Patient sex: M
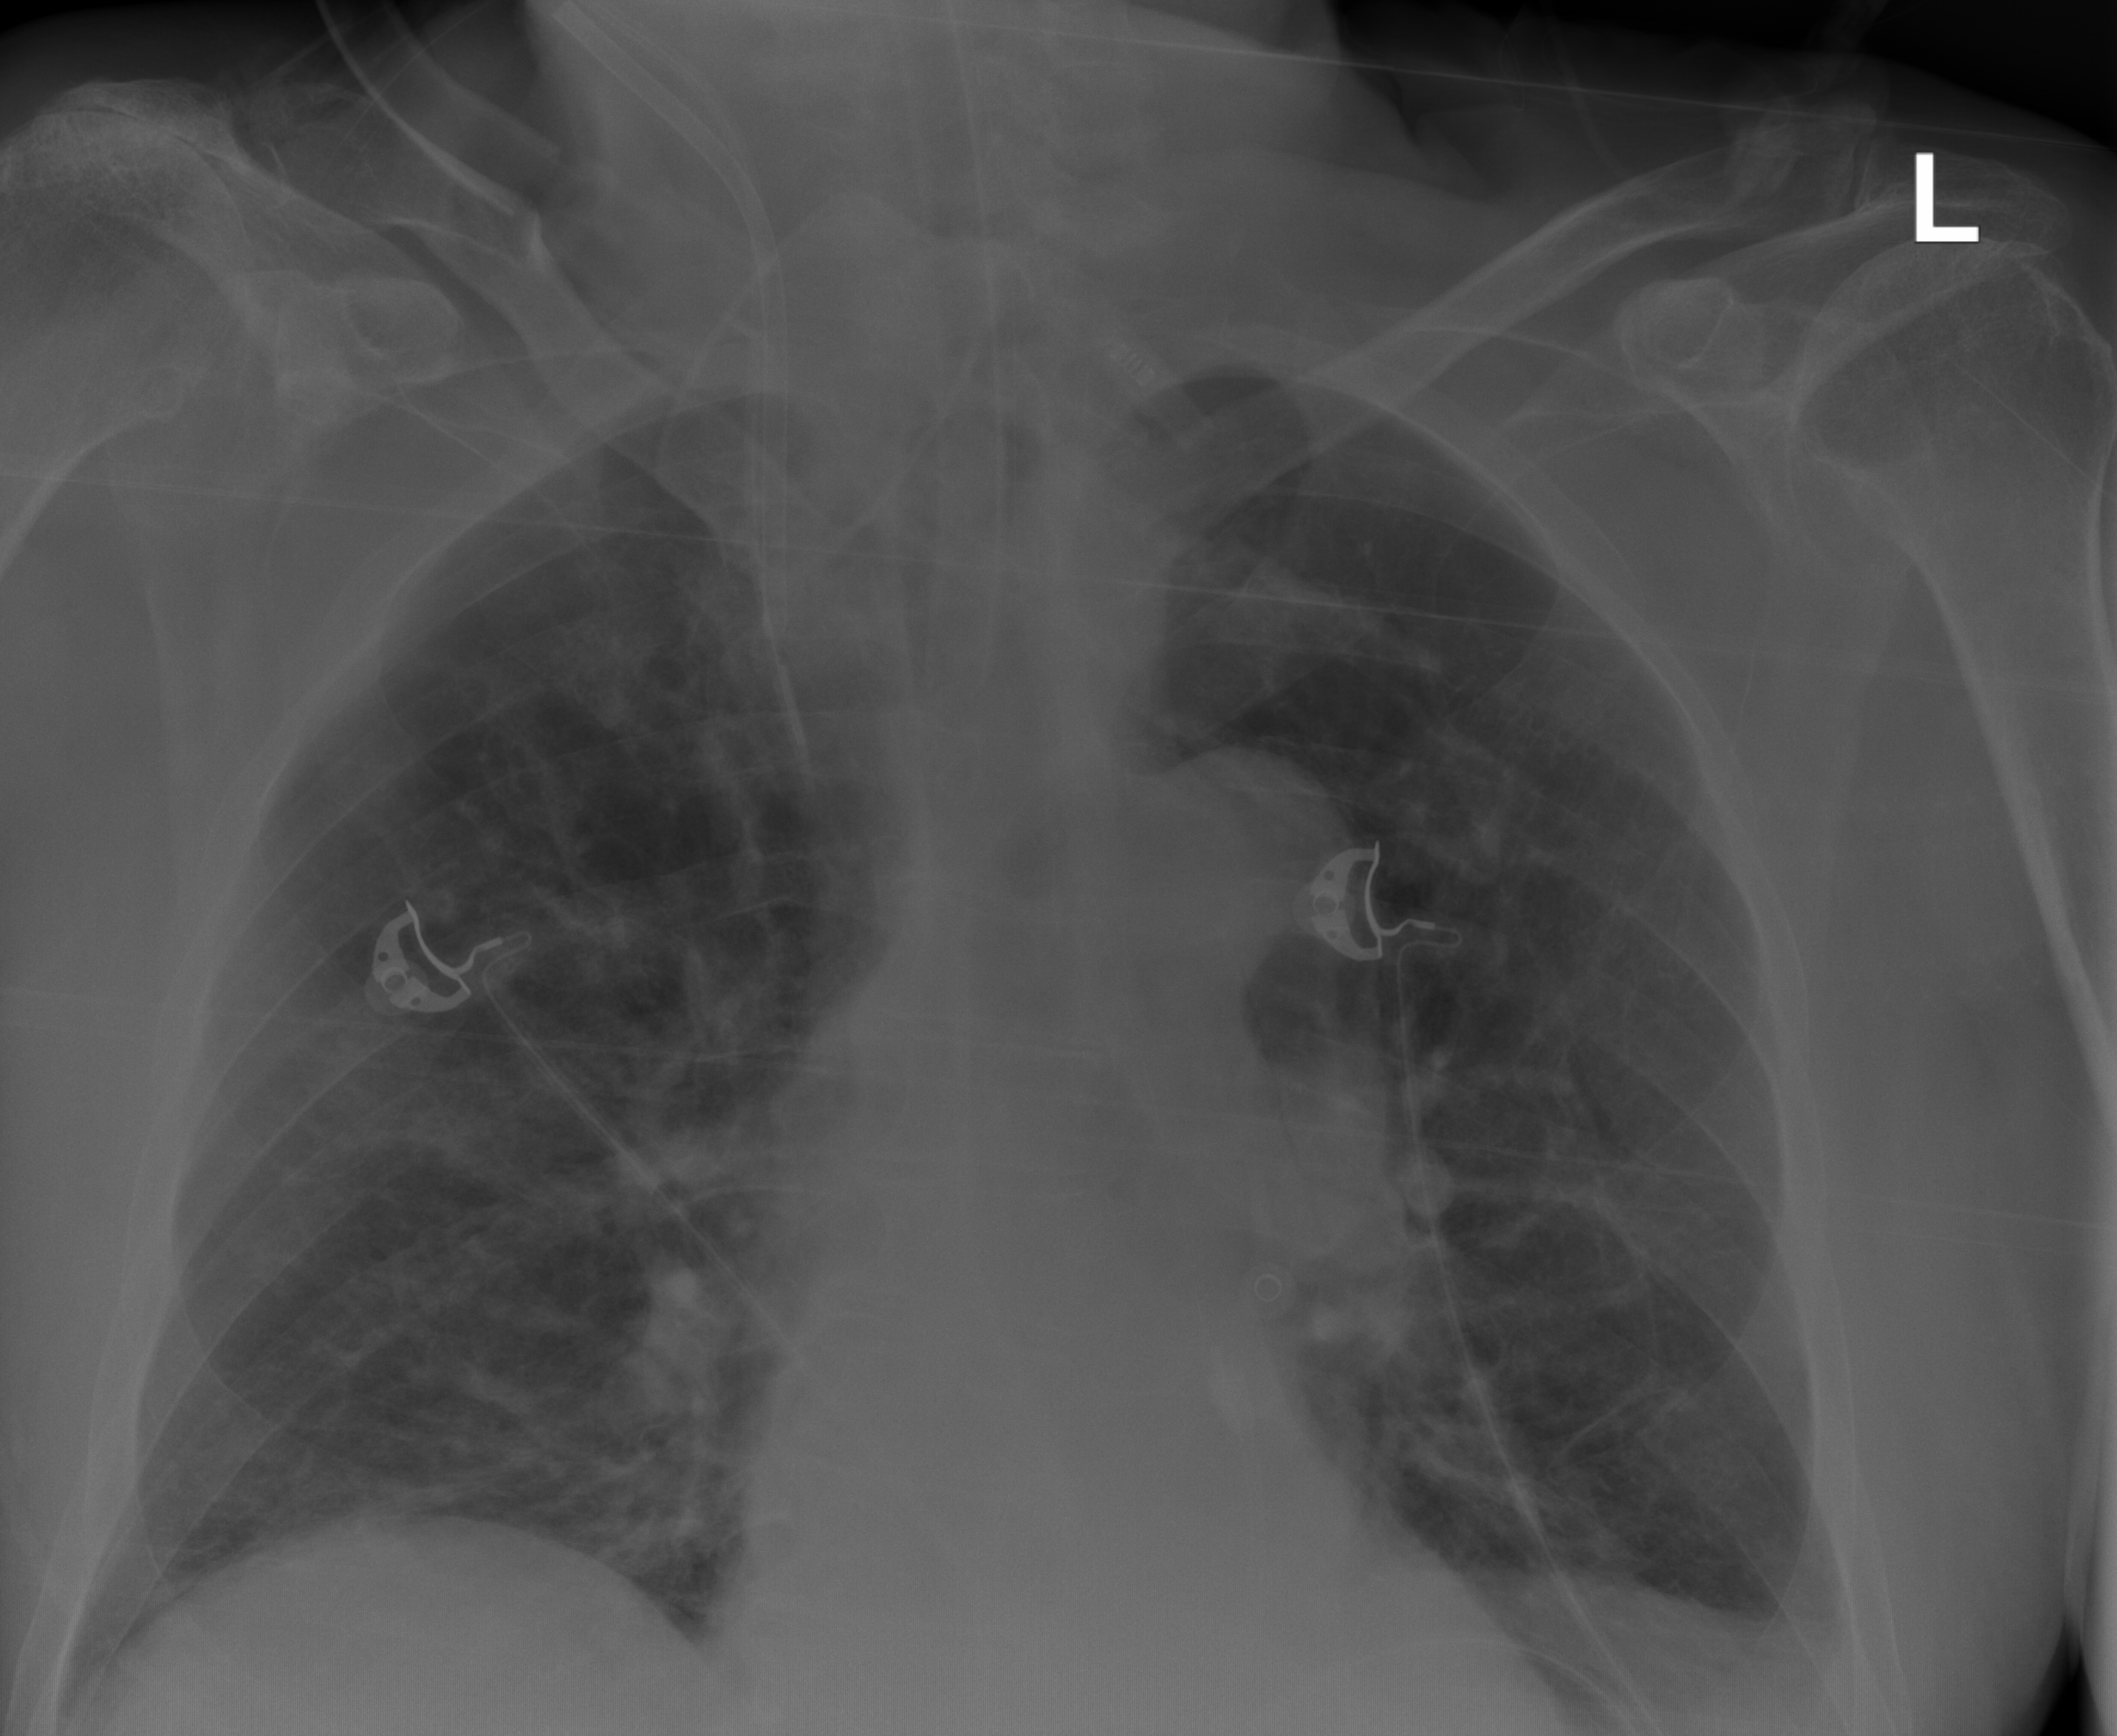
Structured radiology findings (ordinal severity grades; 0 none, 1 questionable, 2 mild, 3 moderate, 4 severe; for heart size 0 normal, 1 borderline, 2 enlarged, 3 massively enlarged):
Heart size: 0
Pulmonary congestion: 0
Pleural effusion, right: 0
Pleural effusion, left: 0
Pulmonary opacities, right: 0
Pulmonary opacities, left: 0
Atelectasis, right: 0
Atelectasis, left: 2